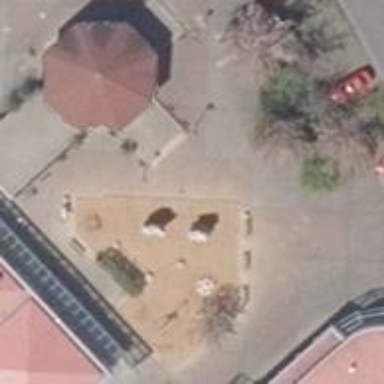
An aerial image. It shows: Playground with sandy surface. It features roundabout and climbing equipment.